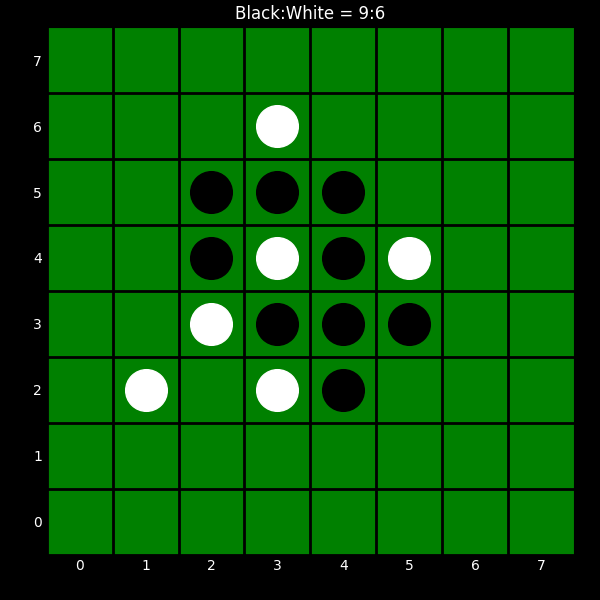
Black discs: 9
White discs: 6